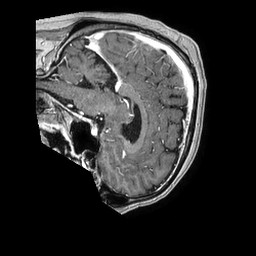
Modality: T1w
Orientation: sagittal
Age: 49
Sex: male
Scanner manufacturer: philips
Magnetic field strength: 1.5 T
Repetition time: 0.007677 s
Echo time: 0.003544 s